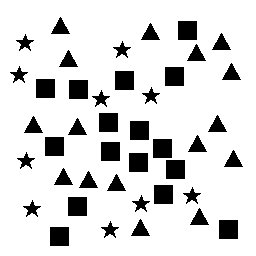
Squares: 16
Triangles: 16
Stars: 10
Total shapes: 42